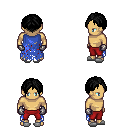
a pixel art fantasy rpg character, male body template, human, tanned skin, blue tattered cape, red pants, black parted hairstyle, metal gloves, white slippers, four views (front, back, left, right), 2x2 character sprite sheet, small pixel art, hard edges, no anti-aliasing